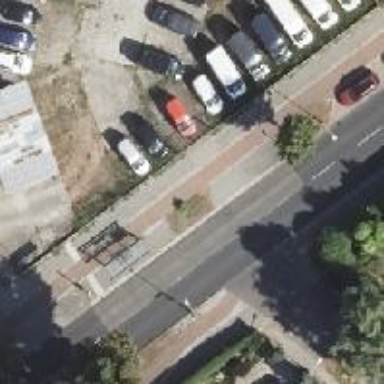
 with sidewalks on both sides and cycle track."